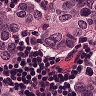
Metastatic tissue present: yes